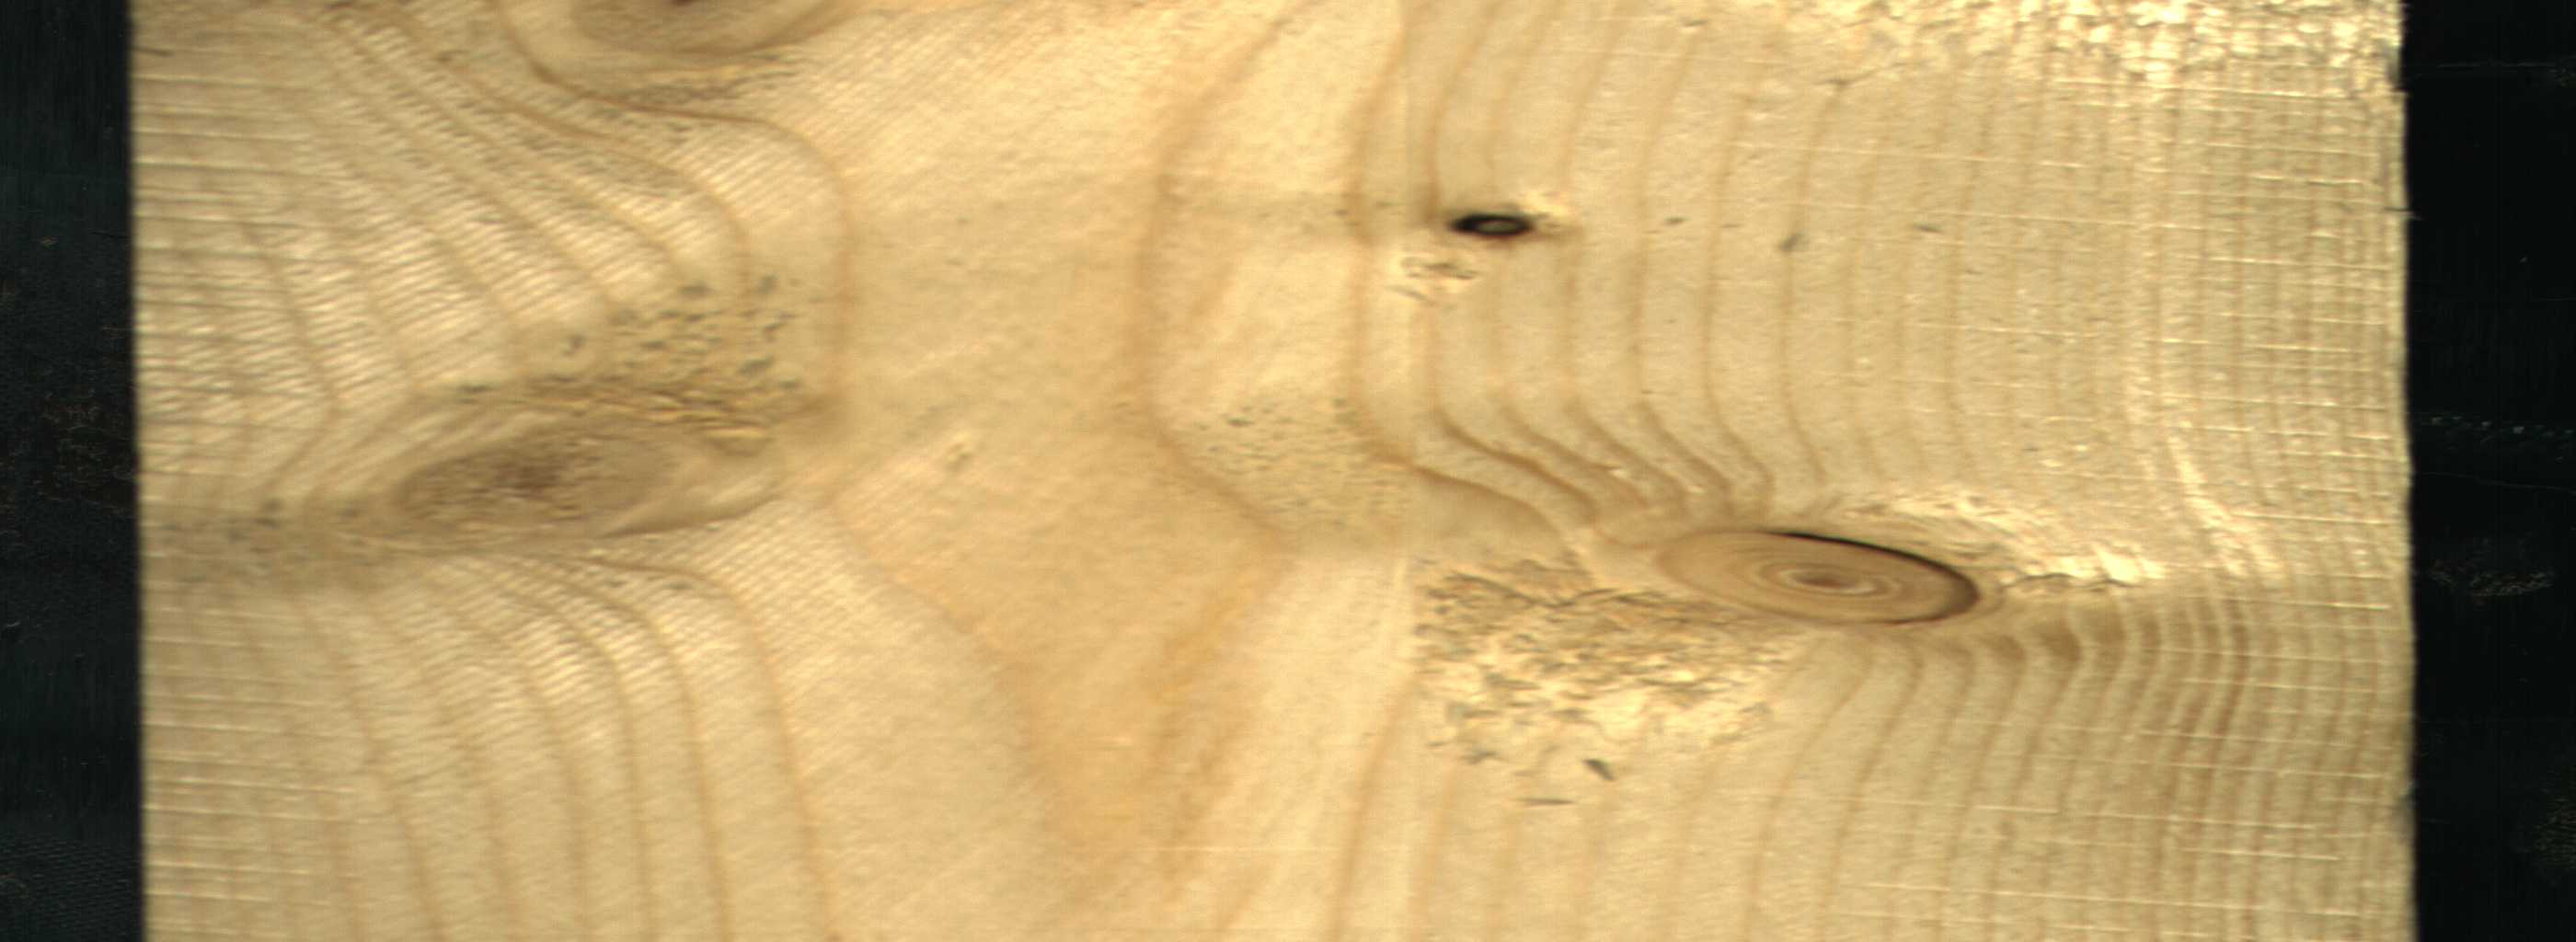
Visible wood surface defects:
Dead_Knot
Live_Knot
Live_Knot
Live_Knot